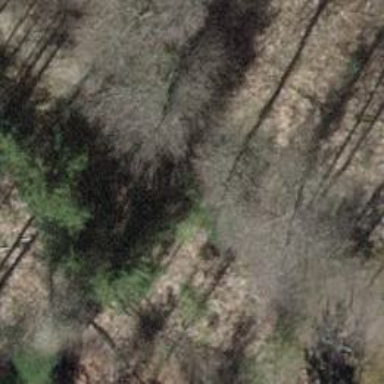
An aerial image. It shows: Brown bench.